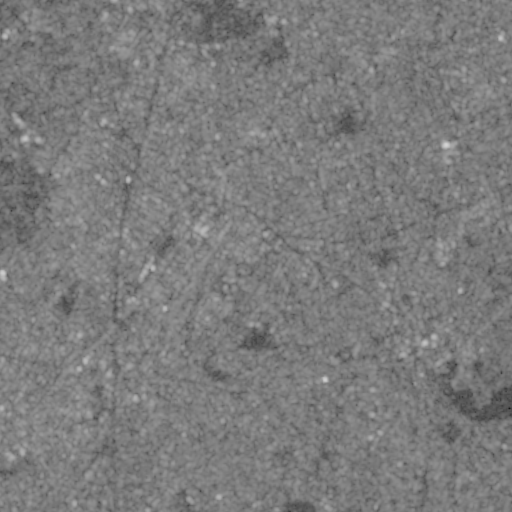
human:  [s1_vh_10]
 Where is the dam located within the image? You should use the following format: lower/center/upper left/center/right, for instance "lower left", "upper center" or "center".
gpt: The dam is located in the lower right of the image.
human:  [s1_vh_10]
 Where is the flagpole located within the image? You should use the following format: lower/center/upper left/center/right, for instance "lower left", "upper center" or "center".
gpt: The flagpole is located in the lower center of the image.
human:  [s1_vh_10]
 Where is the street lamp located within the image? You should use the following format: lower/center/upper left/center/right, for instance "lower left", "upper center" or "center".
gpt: The street lamp is located in the upper right of the image.
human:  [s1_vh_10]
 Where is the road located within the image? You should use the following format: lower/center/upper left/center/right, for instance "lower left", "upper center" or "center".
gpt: There is no road in the image.

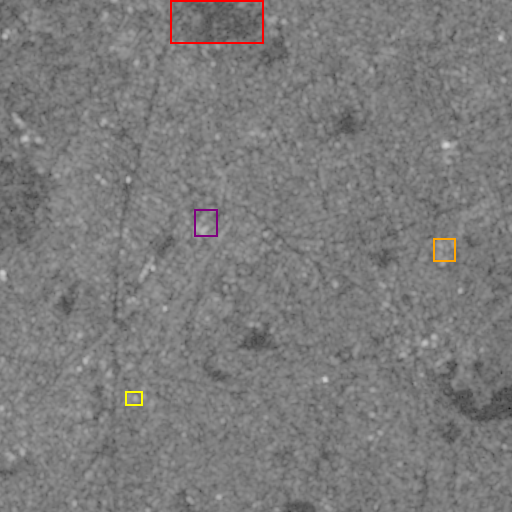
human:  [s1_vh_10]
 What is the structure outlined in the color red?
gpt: The structure outlined in red is a park.
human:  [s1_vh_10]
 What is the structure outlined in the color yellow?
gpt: The structure outlined in yellow is a parking lot.
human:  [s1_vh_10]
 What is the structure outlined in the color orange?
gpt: The structure outlined in orange is a building.
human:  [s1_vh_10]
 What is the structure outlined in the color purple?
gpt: The structure outlined in purple is a building.
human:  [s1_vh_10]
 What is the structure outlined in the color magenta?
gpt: There is no magenta outline.